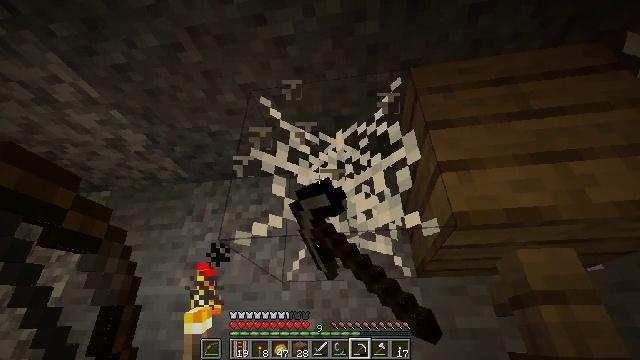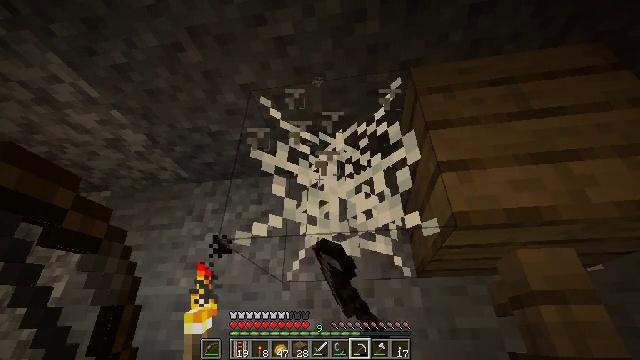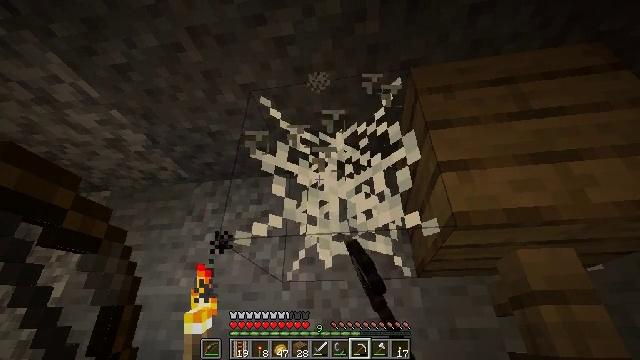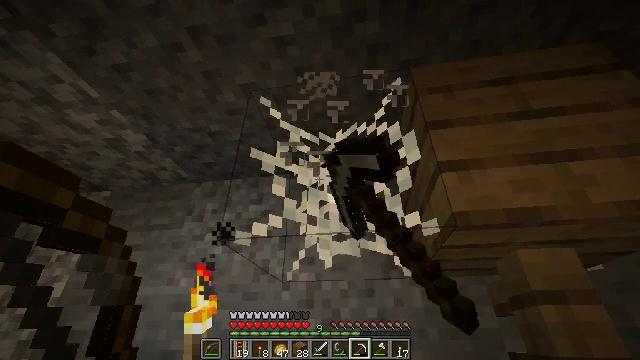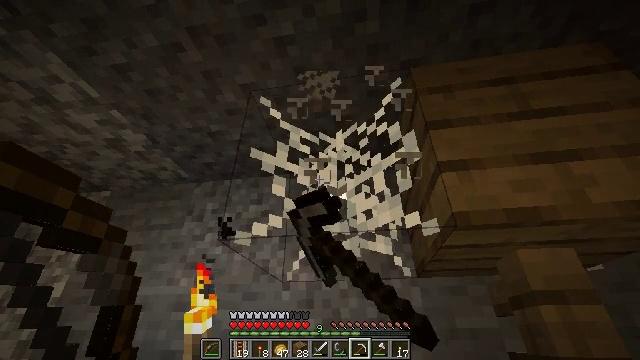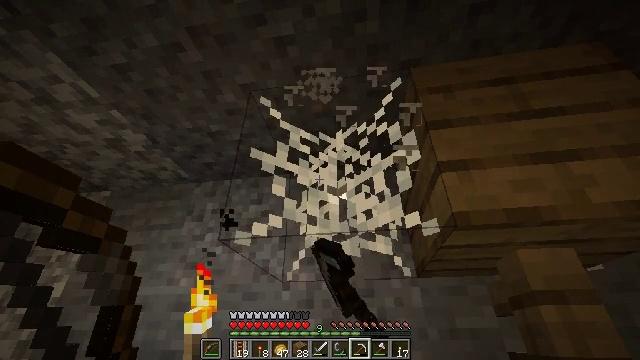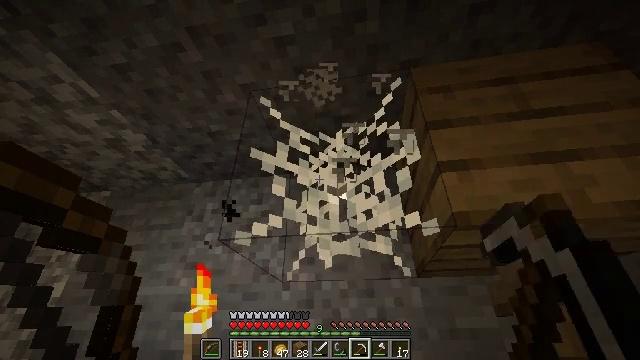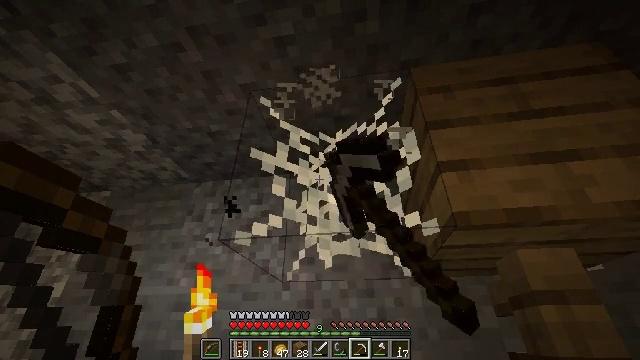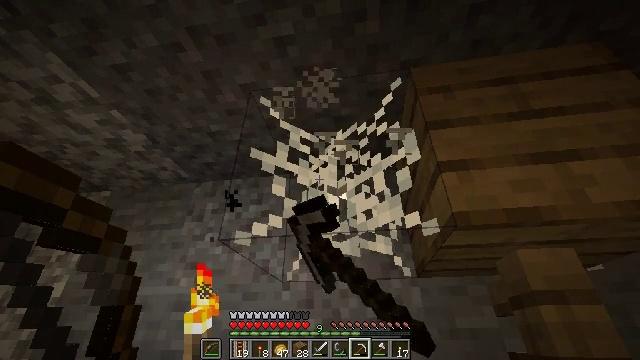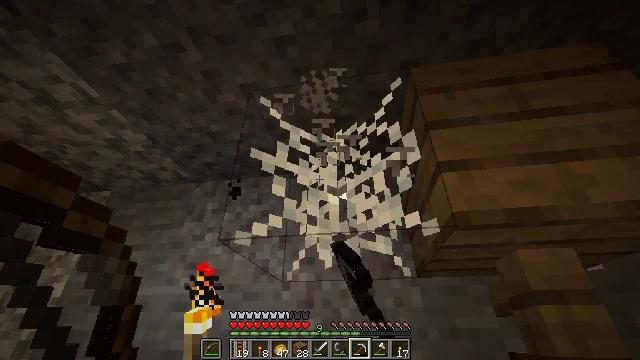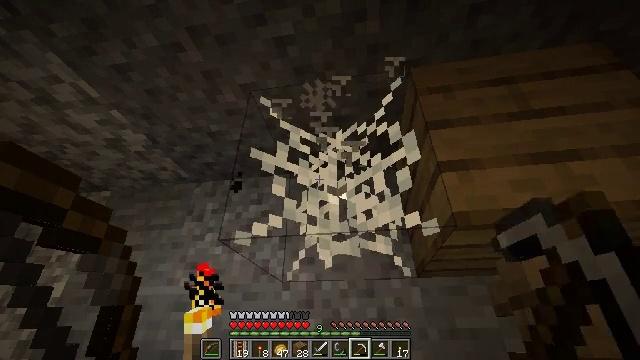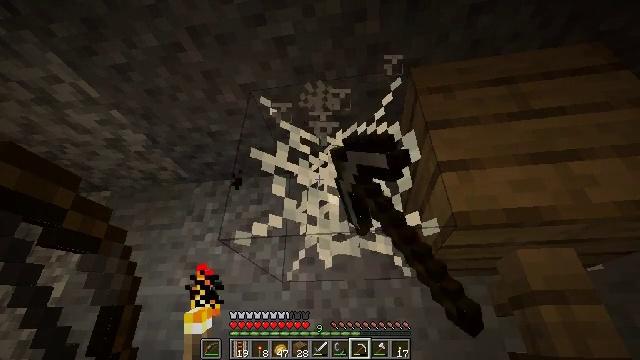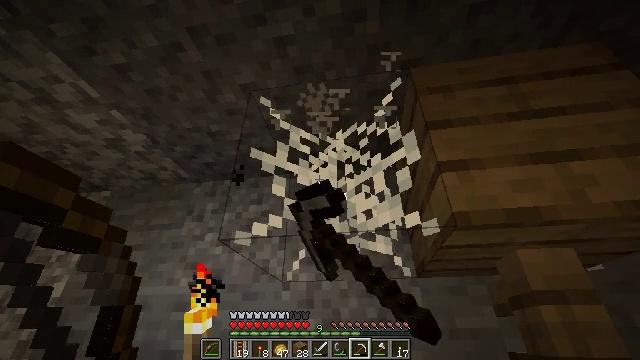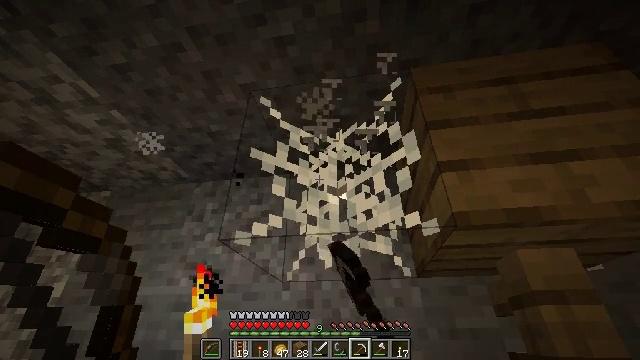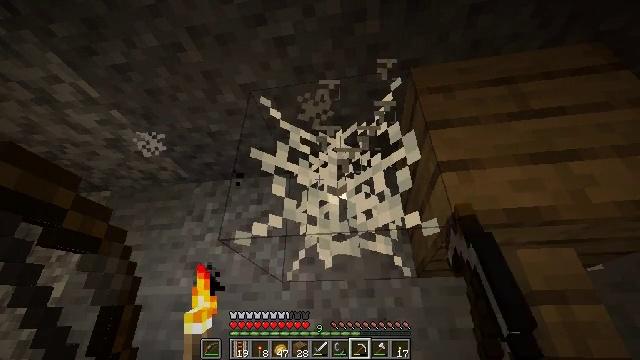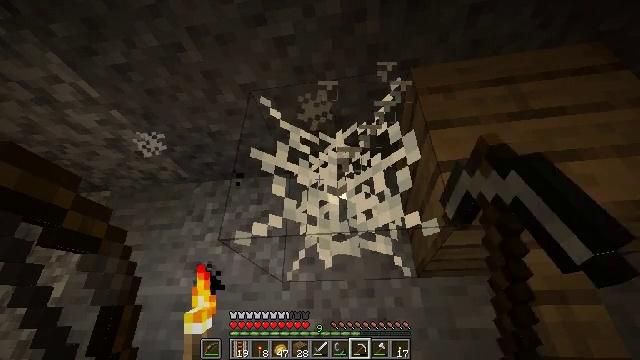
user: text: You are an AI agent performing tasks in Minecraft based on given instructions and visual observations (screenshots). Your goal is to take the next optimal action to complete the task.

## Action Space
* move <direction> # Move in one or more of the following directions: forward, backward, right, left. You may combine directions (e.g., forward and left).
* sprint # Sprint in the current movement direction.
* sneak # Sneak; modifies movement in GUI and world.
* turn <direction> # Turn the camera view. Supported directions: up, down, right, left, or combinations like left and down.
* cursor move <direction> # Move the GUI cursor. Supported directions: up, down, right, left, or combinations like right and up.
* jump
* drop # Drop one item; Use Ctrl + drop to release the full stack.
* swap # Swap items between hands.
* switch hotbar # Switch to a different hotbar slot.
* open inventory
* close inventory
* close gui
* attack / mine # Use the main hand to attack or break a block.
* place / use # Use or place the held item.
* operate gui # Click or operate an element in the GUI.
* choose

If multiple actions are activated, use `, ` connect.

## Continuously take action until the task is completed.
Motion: motion action
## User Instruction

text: Mine the rail.
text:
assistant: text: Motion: attack / mine
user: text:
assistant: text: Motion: attack / mine
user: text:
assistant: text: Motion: attack / mine
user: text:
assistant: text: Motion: attack / mine
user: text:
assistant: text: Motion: attack / mine
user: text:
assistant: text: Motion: attack / mine
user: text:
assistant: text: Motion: attack / mine
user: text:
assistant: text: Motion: attack / mine
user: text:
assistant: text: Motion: attack / mine
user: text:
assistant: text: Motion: attack / mine
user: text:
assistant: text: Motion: attack / mine
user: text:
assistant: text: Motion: attack / mine
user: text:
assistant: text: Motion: attack / mine
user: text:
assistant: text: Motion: attack / mine
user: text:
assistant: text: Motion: attack / mine
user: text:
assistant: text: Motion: attack / mine
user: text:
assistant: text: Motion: attack / mine
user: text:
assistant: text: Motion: attack / mine
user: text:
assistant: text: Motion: attack / mine
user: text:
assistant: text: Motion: attack / mine
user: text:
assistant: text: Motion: attack / mine
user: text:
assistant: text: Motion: attack / mine
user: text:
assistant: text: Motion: attack / mine
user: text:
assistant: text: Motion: attack / mine
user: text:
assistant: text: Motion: attack / mine
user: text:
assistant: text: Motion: attack / mine
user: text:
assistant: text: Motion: attack / mine
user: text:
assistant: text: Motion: attack / mine
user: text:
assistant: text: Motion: attack / mine
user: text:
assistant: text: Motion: no_op